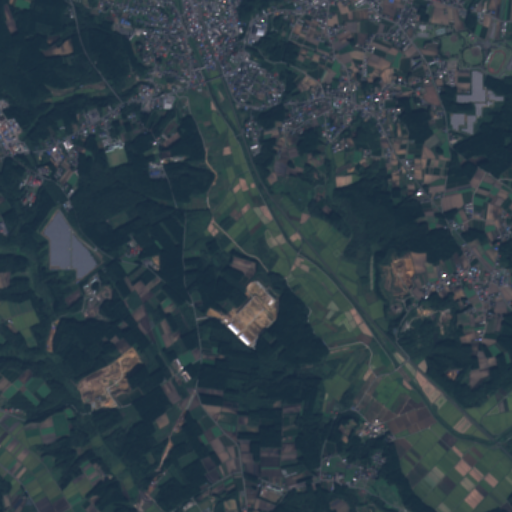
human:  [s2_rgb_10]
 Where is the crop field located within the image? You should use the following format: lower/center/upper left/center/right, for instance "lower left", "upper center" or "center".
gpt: The crop field is located in the lower right of the image.
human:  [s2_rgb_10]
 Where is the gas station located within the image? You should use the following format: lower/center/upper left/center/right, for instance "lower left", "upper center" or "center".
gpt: The gas station is located in the upper center of the image.
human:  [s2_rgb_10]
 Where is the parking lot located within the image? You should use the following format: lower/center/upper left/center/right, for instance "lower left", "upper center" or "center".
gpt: The parking lot is located in the upper of the image.
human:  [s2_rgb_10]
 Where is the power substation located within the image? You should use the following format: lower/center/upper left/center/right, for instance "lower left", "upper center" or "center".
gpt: The power substation is located in the upper center of the image.
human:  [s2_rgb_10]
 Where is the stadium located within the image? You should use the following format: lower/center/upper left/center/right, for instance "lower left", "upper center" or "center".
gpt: The stadium is located in the upper right of the image.
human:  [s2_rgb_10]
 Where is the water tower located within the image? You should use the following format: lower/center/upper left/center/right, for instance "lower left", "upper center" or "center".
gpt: The water tower is located in the lower center of the image.
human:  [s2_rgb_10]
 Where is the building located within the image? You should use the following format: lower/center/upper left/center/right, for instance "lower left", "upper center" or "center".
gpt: There is no building in the image.